Question: i am new in matlab and making some practice . I have drawn this black box. i want to move or change position of this box. for example moving to right or moving up or down and so on.

my code:
'''
function im = i(r,c)
%UNTITLED9 Summary of this function goes here
% Detailed explanation goes here
Blk_blk= zeros(r,c);
k=imshow(Blk_blk);
%j= imresize(k,100);
xl = get(Blk_blk, -10); %for position x way
yl = get(Blk_blk, -10); % for position y way
set(Blk_blk, -10, xl, -10, yl);
end
'''
please specify me if i am using wrong approach in specifying the positioning in x,y (that is x and y )
thanks in advance
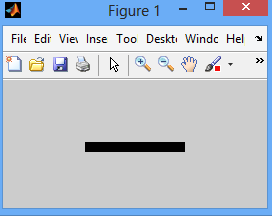
Answer: Try the following.
Up to this point in your code
'''
r = 10;
c = 10;
k = imshow(zeros(r, c));
'''
you get

and after you execute the commands
'''
llc_dx = 0.2;
llc_dy = 0.1;
set(gca, 'Position', get(gca, 'Position') + [llc_dx llc_dy 0 0])
'''
you get